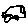
Label: car